Interaction volume radius: 5 \u00c5
Interaction volume height: 10 \u00c5
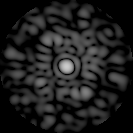
Disorder parameter: 0.794